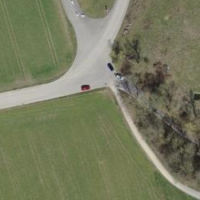
EUNIS habitat code: 52
Species observed at this site:
Cerastium glomeratum
Nemobius sylvestris
Fagopyrum esculentum